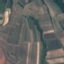
Land use / land cover class: PermanentCrop